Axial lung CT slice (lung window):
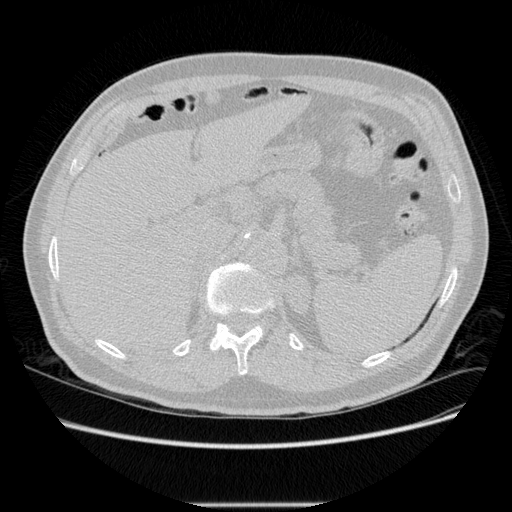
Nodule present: no